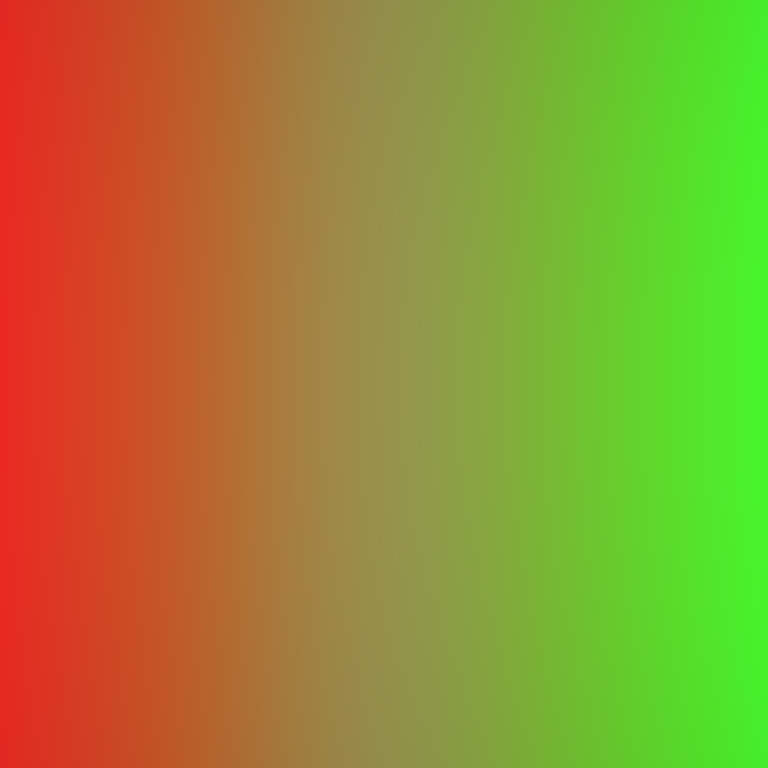
Abstract light effect, smooth gradient from red to green, calm atmosphere, soft blend, no room, no furniture, no objects.